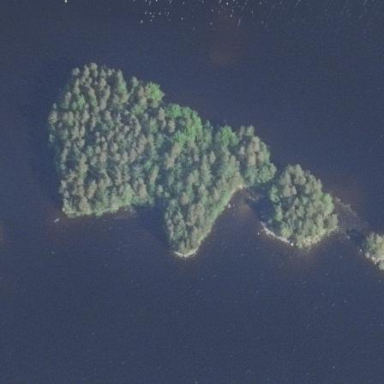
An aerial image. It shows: Islet covered with woodland.